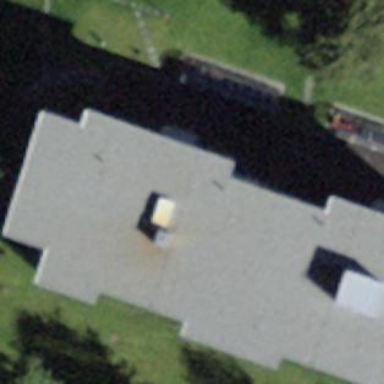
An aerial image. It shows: Flat-roofed building.